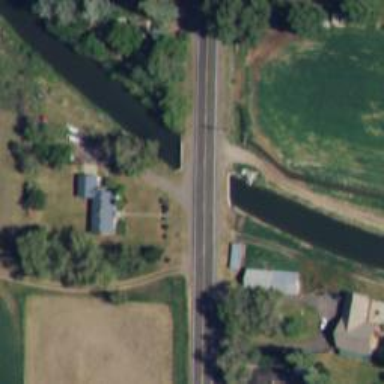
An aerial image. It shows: Culvert underpass for canal.